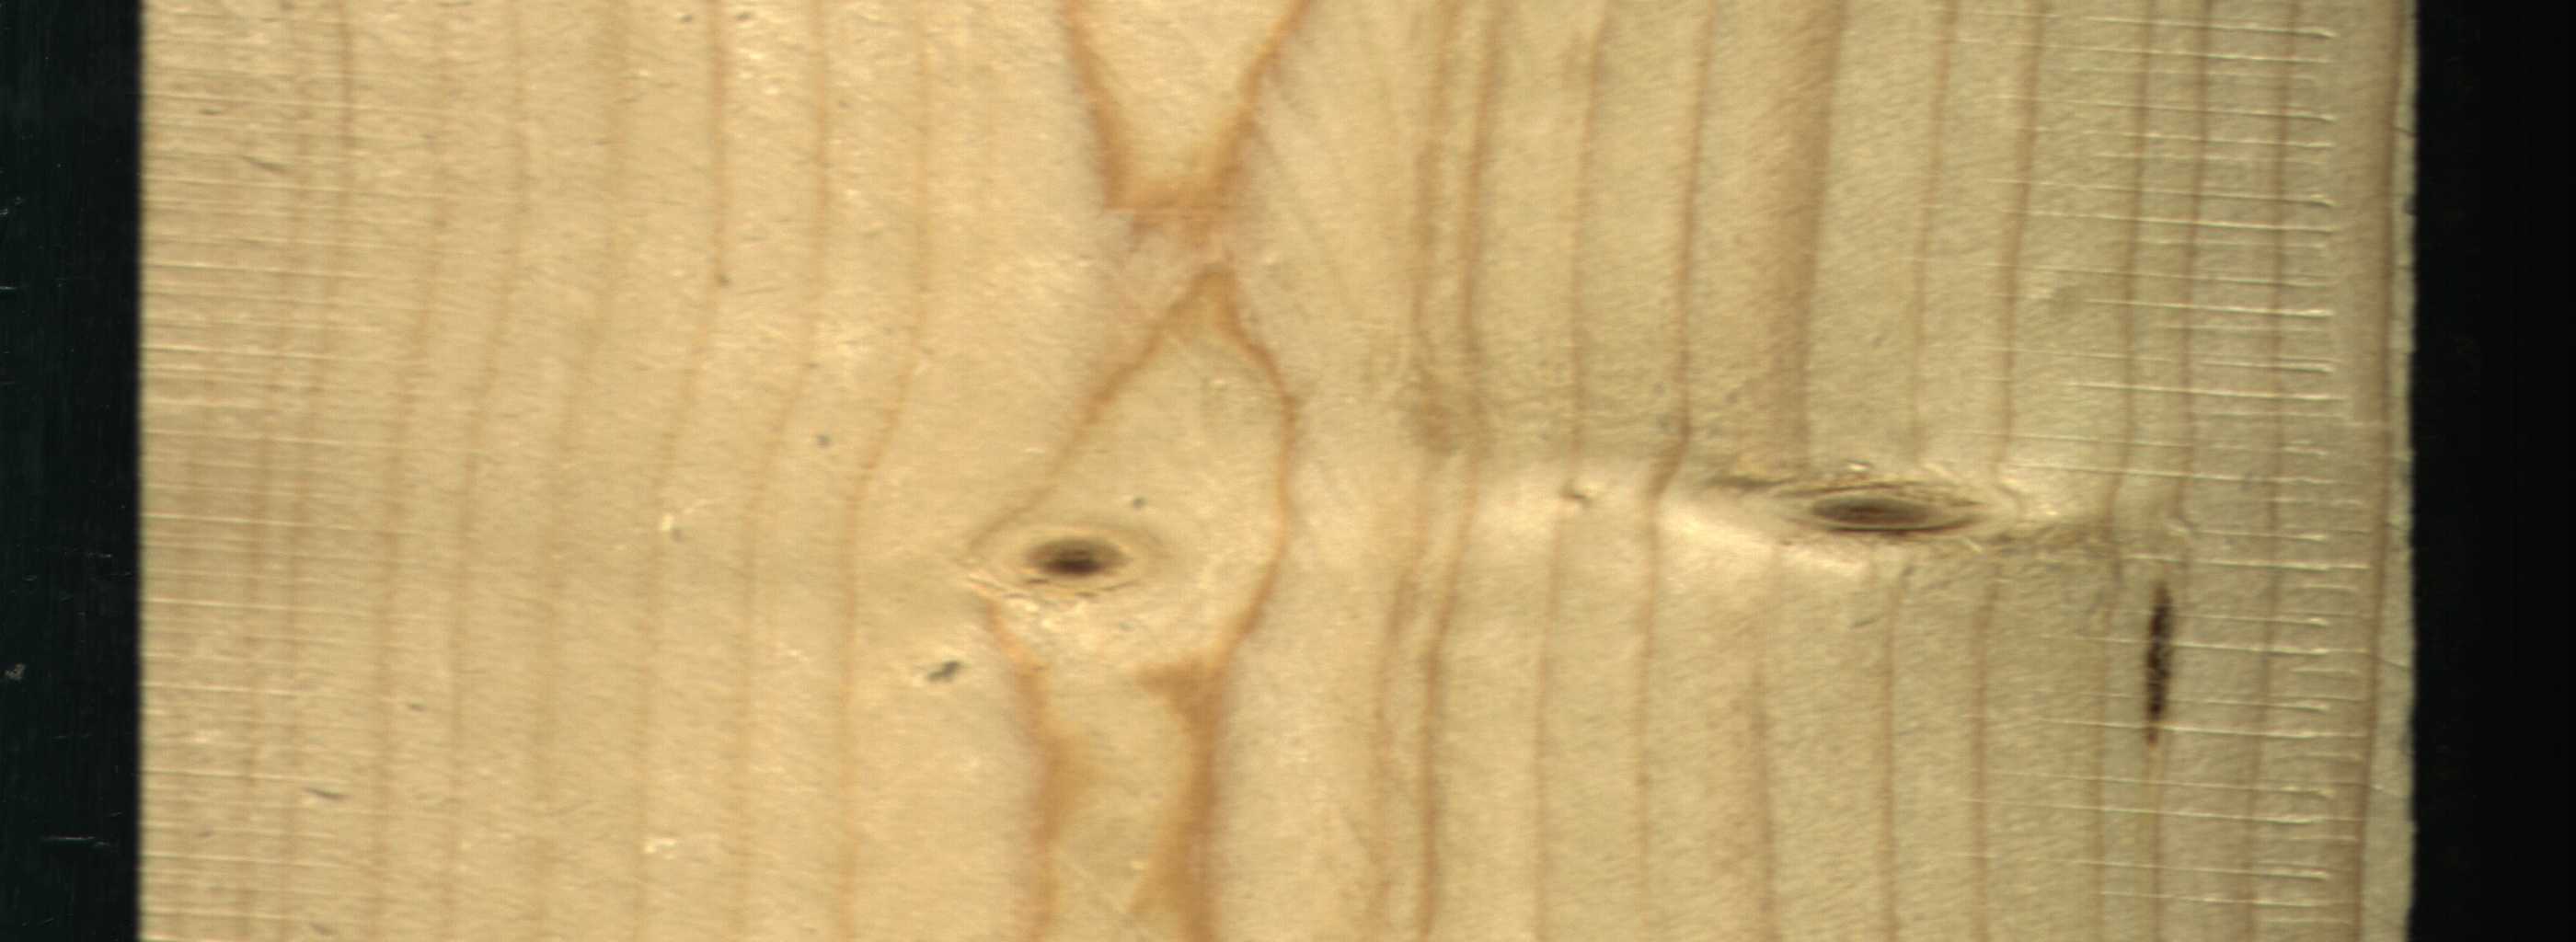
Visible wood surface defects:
resin
Live_Knot
Live_Knot